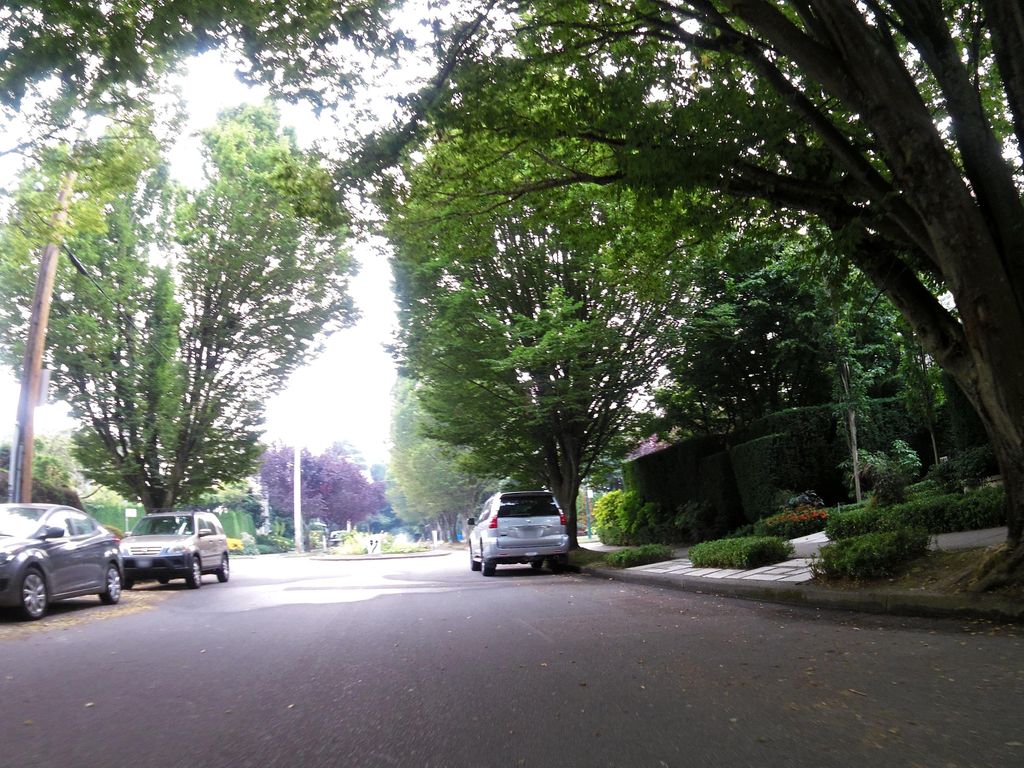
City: vancouver